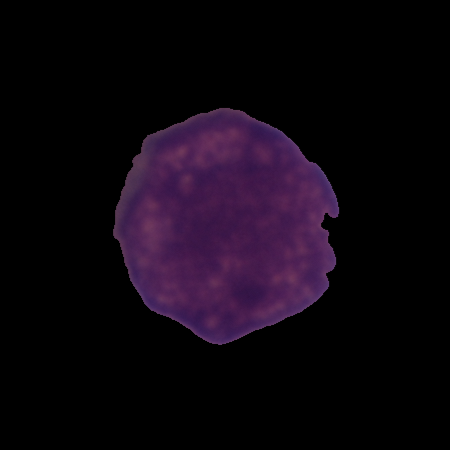
Label: cancer